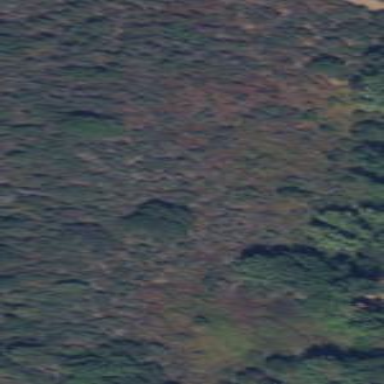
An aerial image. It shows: Area covered in scrub vegetation.